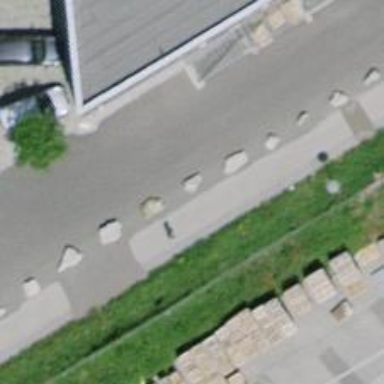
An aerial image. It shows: Block barrier.